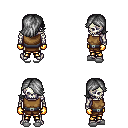
a pixel art fantasy rpg character, male body template, skeleton, leather chest armor, gold greaves, gray swoop hairstyle, gold gloves, white slippers, four views (front, back, left, right), 2x2 character sprite sheet, small pixel art, hard edges, no anti-aliasing